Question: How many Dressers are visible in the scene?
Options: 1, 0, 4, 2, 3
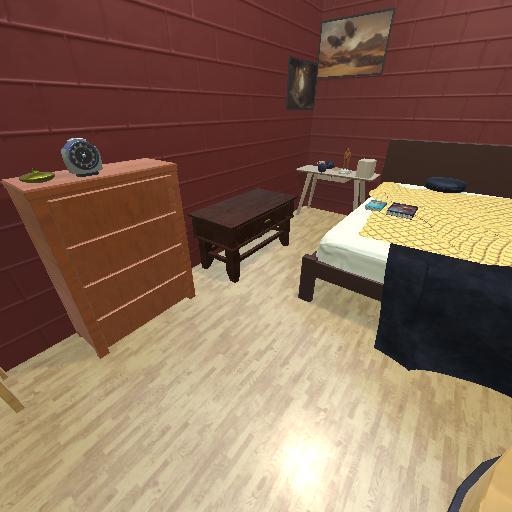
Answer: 1